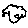
Label: cloud